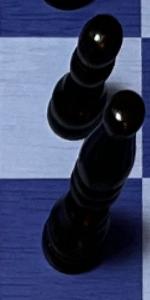
Label: Bishop_Black